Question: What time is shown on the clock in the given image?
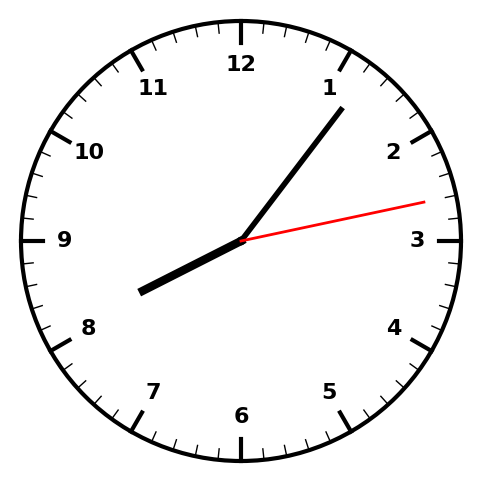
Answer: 08:06:13